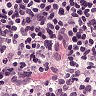
Metastatic tissue present: no